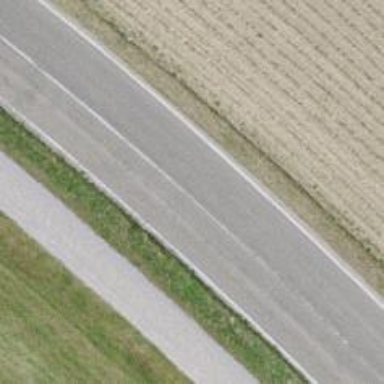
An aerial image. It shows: Tertiary road with asphalt surface.